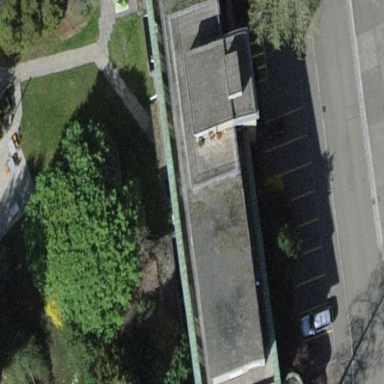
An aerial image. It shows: Hospital building with flat roof.